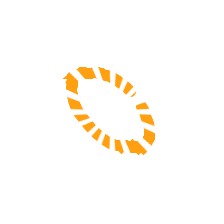
Shape: circle